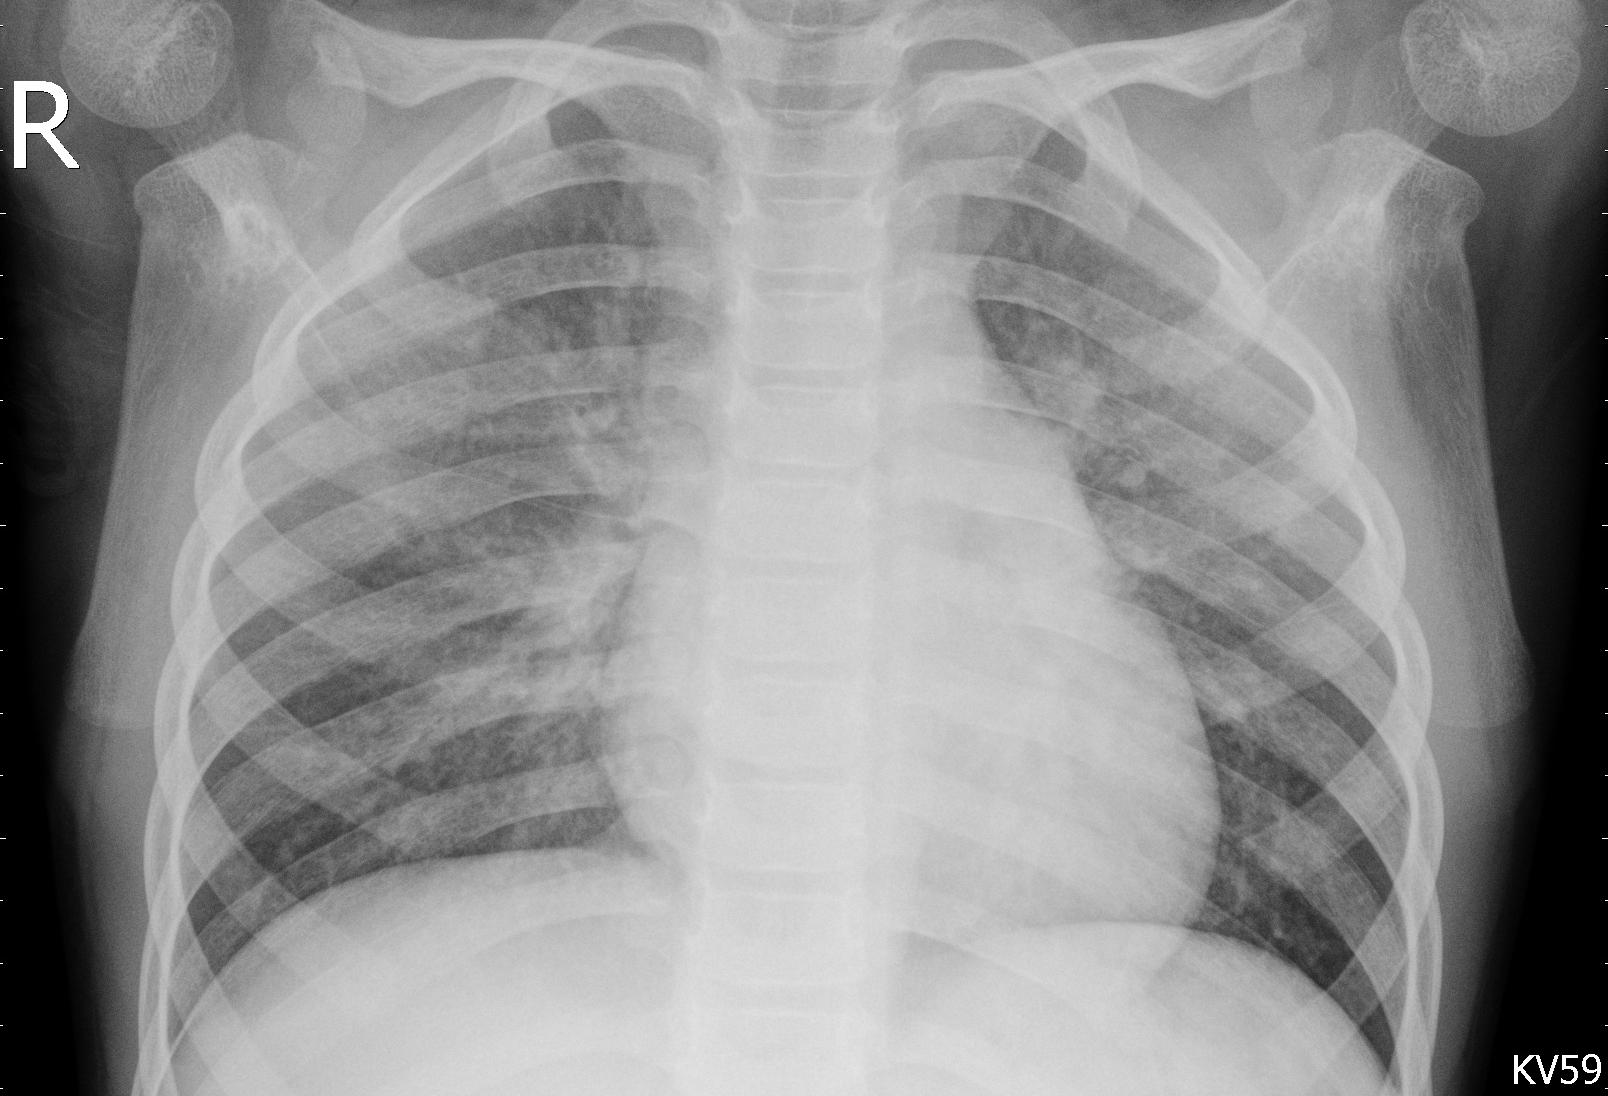
Diagnosis: PNEUMONIA